Question: My table looks like this:
How can I get jquery to remove the dropdown or clear the contents from the last cell if my first cell has a value in it? The dropdown should only appear if the first two cells are blank.
'''
<table>
<tr>headings here</tr>
<tr>
<td>name</td>
<td>id</td>
<td>other id</td>
<td>status</td>
<td>select location</td>
</tr>
<tr>
<td>name</td>
<td>id</td>
<td>other id</td>
<td>status</td>
<td>select location</td>
</tr>
<tr>
<td>name</td>
<td>id</td>
<td>other id</td>
<td>status</td>
<td>select location</td>
</tr>
</table>
'''
Got it. I needed a trim().
<URL>
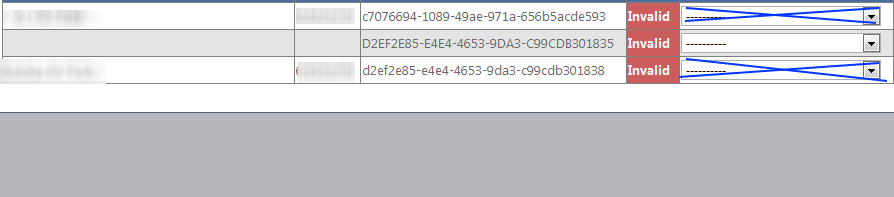
Answer: assuming that your table looks like
'''
<table>
<tr>
<td>soon it will fade away</td>
<td></td>
</tr>
<tr>
<td>Last Samurai</td>
</tr>
</table>
'''
you can do this
'''
$(function(){
if(!$("table tr:first").find("td:first").text())
{
$("table tr:last").delay('1000').fadeOut("slow");
}
});
'''
you can remove the dropdown by selecting it and then removing it by using 'remove' like
'''
$("#idOfYourDropDown").remove();
'''
here is the working fiddle <URL>
in the fiddle i have used 'delay' so that the value remains visible for a bit of time
<URL>
<URL>
i am assuming that if there is no name you want to hide/remove the 'select location'
'''
$(function(){
$("table tr").each(function(){
if(!$("td:first",this).text())
{
$("td:last",this).delay("1000").fadeOut("slow");
}
});
});
'''
here is the fiddle <URL>